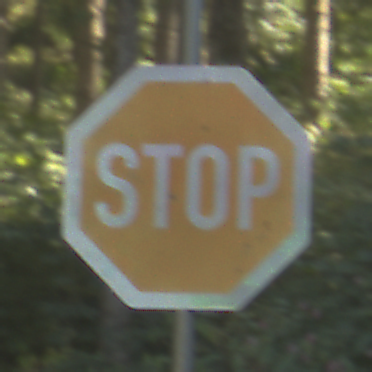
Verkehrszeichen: Stop
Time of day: MorningAfternoon
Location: Outdoor (Nature)
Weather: Clear
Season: NotSpecified
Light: Natural